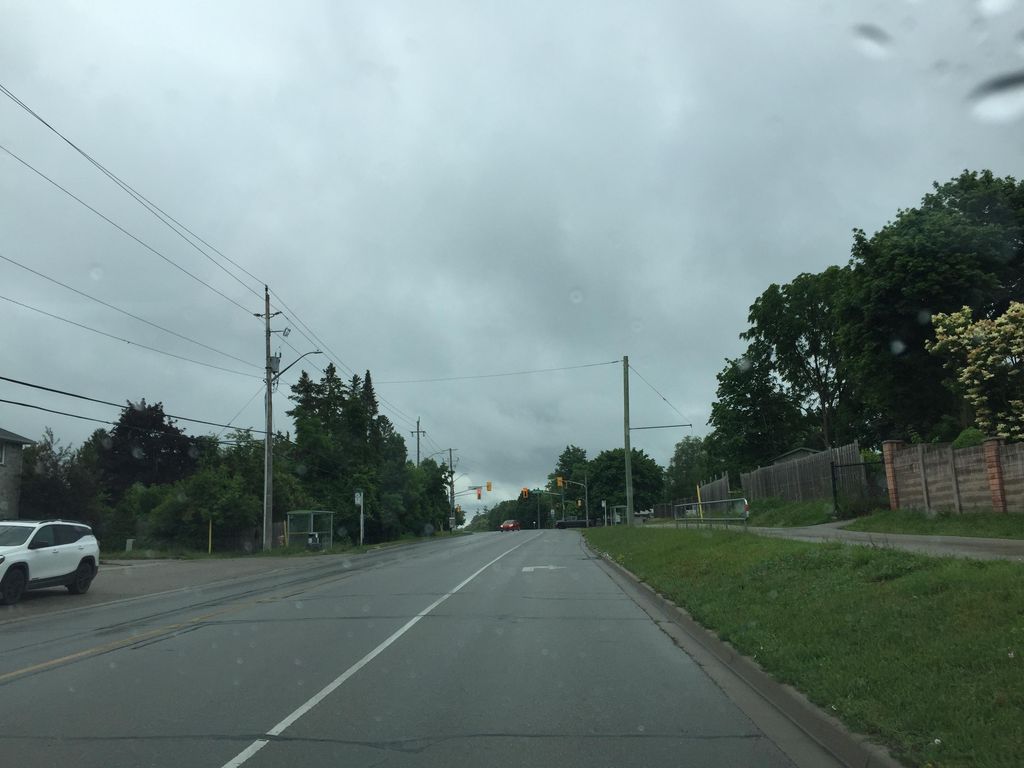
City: kitchener-waterloo